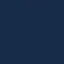
Land use / land cover: SeaLake